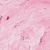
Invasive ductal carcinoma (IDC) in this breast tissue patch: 0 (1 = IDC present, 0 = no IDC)